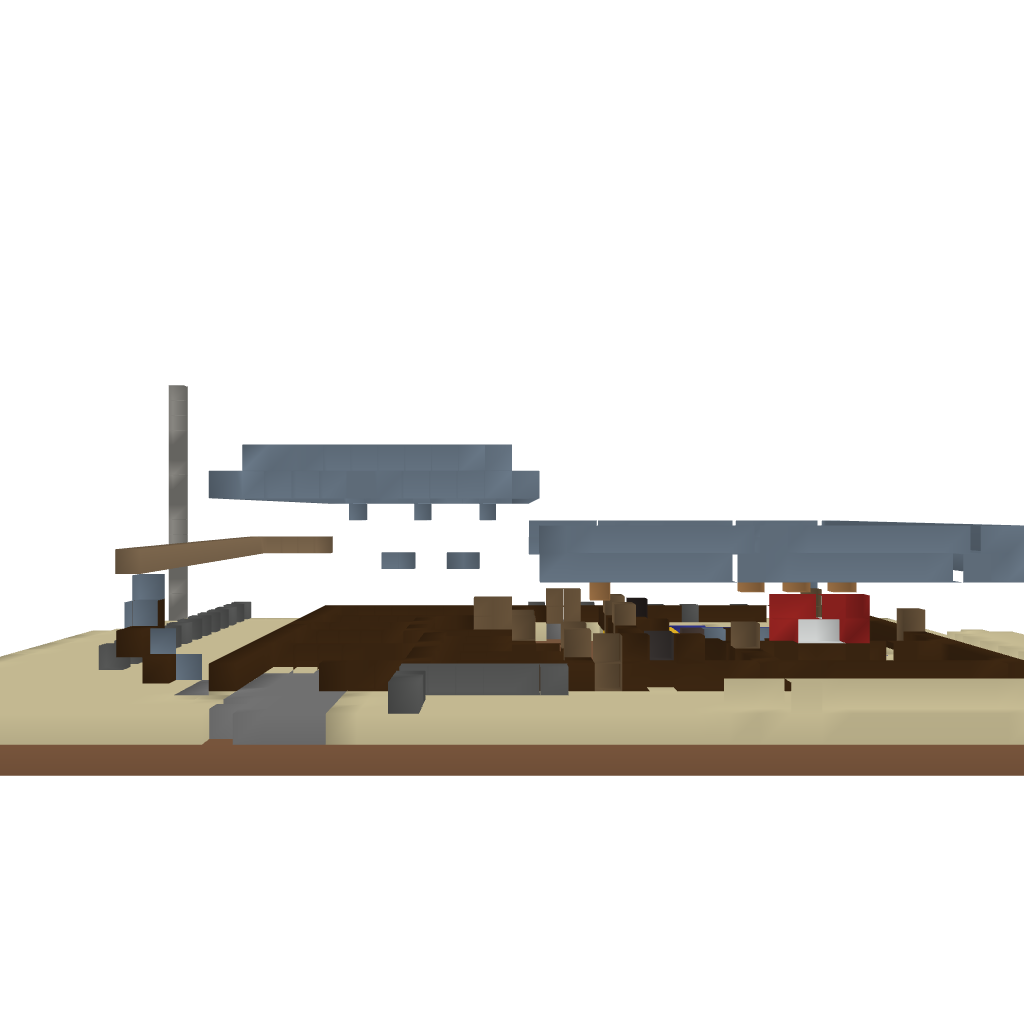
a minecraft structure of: funeral home